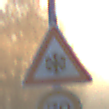
Verkehrszeichen: SchneeOderEisglaette
Zusatzzeichen unten: Geschwindigkeit70
Umgebung: Outdoor, Nature
Tageszeit: Dawn
Wetter: Clear
Licht: Natural
Jahreszeit: NotSpecified
Kontrast: LowContrast